Field crop: maize
Growth stage: 2
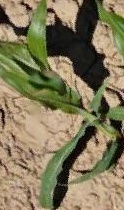
Species: maize